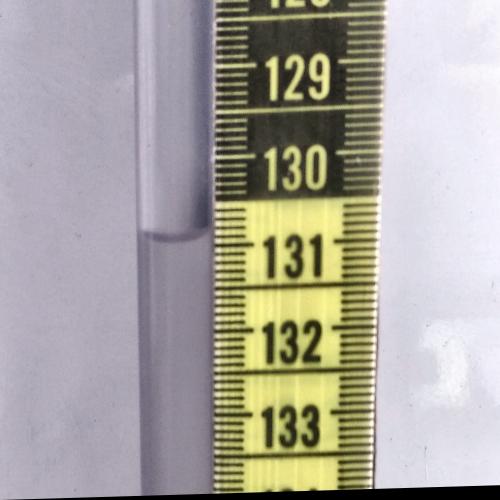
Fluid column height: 130.9 cm